Interaction volume radius: 5 \u00c5
Interaction volume height: 40 \u00c5
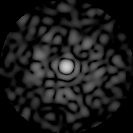
Disorder parameter: 0.8453